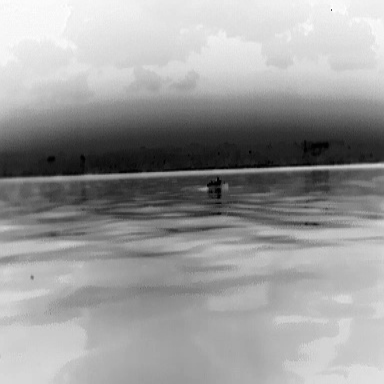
There is a warship in the infrared image.